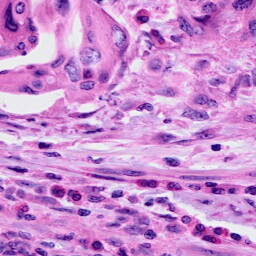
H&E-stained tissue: Cervix